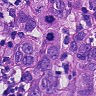
Metastatic tissue present: yes